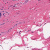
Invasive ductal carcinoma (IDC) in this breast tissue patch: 0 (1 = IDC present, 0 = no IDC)